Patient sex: M
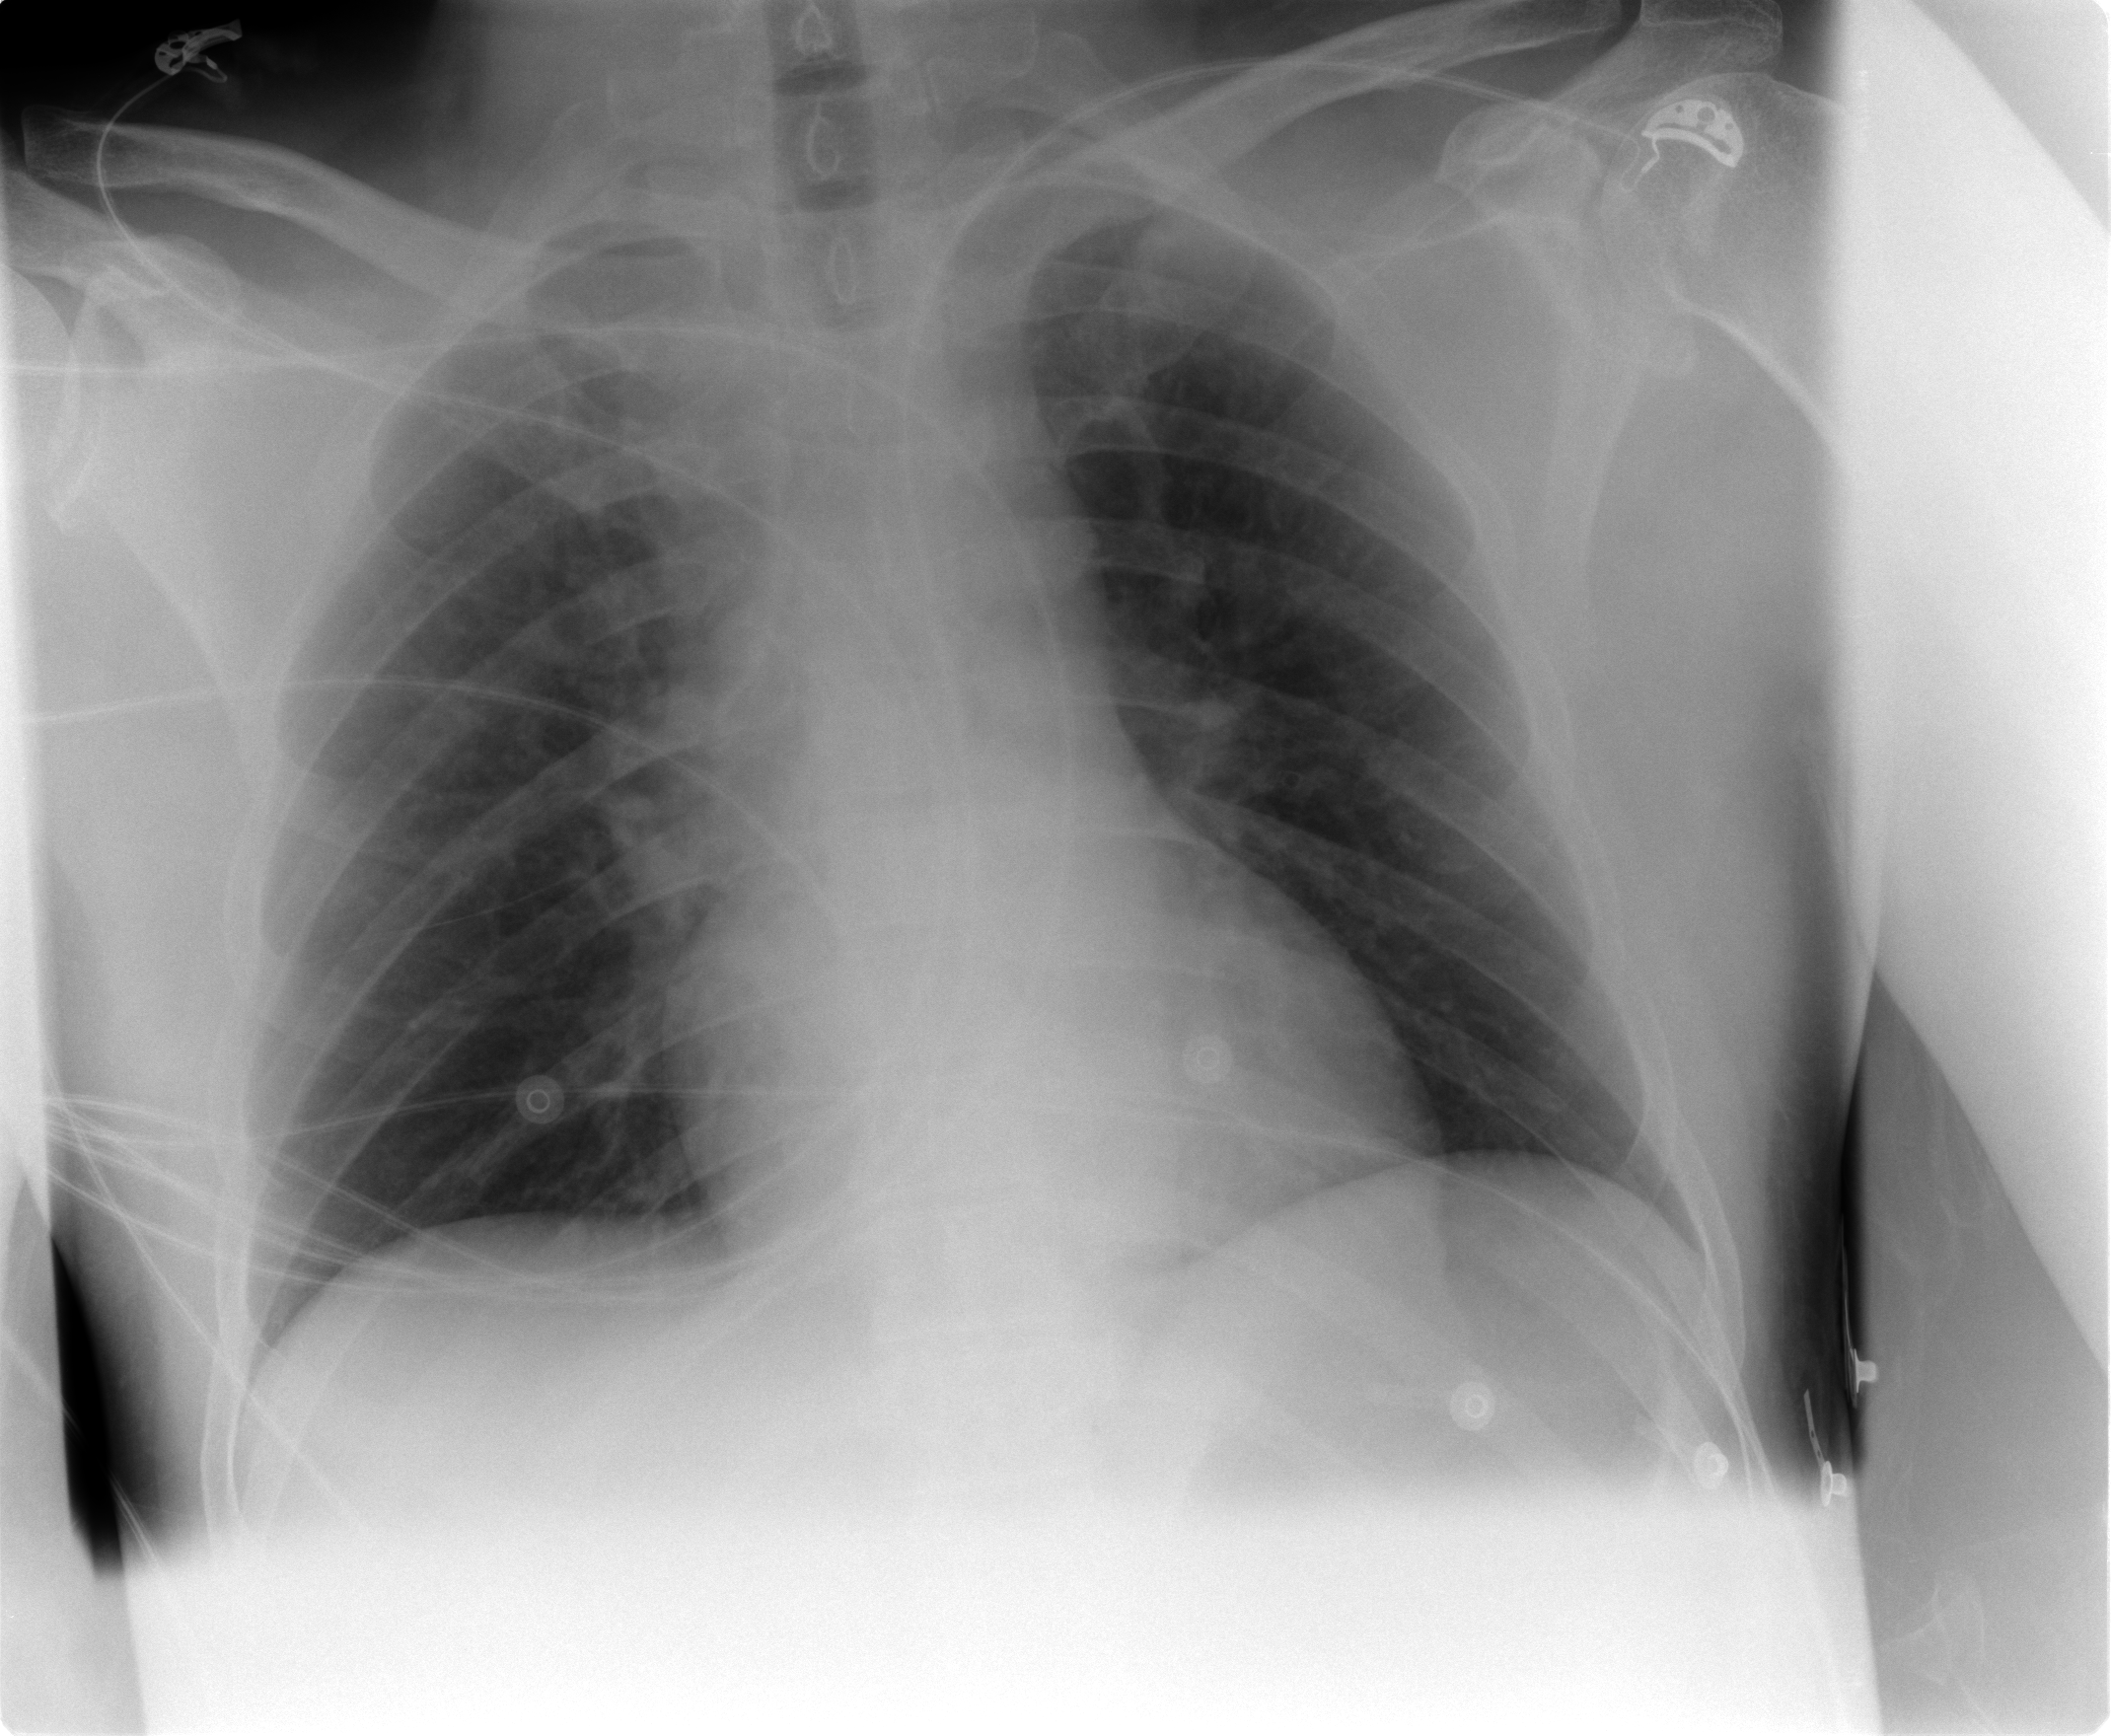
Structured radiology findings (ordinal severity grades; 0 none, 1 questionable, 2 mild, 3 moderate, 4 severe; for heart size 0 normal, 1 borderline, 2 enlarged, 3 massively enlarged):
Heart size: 0
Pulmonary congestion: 1
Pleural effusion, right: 0
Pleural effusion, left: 0
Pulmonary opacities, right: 0
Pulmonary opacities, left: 0
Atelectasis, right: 0
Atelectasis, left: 0